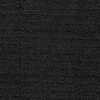
Atmospheric dust classification: dusty